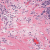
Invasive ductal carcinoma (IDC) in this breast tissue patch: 1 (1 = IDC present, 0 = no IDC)